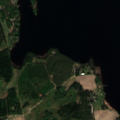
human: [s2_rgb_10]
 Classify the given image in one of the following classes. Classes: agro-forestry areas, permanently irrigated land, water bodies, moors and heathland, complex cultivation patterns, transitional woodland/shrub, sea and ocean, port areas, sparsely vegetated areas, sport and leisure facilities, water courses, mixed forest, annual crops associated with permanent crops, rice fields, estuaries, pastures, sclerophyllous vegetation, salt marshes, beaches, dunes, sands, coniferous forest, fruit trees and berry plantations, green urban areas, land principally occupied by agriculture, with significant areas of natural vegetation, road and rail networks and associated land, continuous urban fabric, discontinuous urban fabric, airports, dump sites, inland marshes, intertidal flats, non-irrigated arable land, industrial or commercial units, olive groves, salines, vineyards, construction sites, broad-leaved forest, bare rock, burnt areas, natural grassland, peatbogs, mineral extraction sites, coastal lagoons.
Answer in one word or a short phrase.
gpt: land principally occupied by agriculture, with significant areas of natural vegetation, coniferous forest, mixed forest, transitional woodland/shrub, water bodies